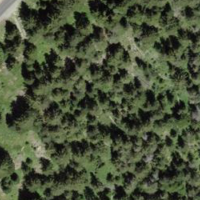
EUNIS habitat code: 43
Species observed at this site:
Gonepteryx rhamni
Lasiommata maera
Boloria titania